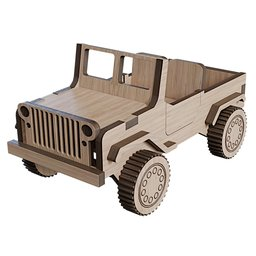
Label: mechanical